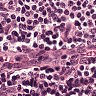
Metastatic tissue present: no